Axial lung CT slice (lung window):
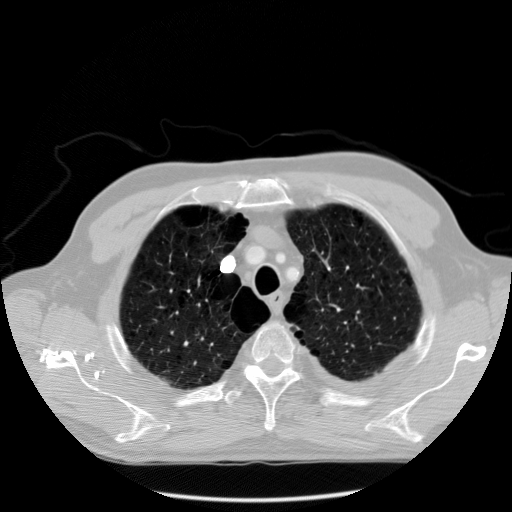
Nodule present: no